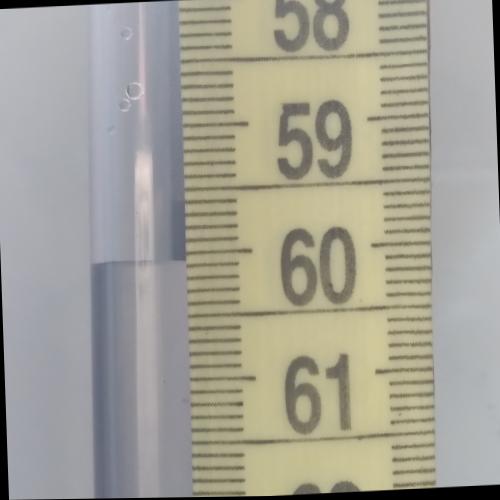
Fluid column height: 60.1 cm